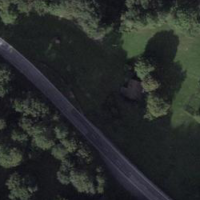
EUNIS habitat code: 41
Species observed at this site:
Delichon urbicum